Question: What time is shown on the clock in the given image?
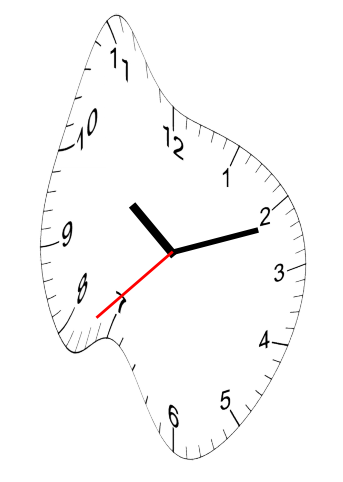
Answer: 10:11:38